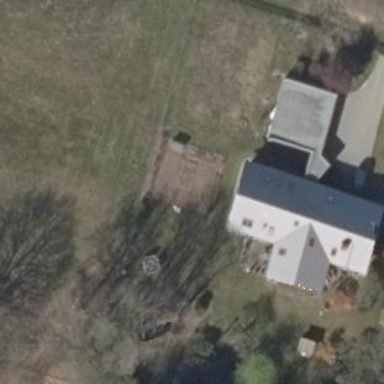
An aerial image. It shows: Detached building.